Question: I am using Django Rest Framework Token authentication and if i do 'curl http://localhost:8000/api/v1/users/?format=json -H 'Authorization: Token 0a813fdcd3f8846d6fa376f2592bbc678b0b8e85'' everything works fine.
But when i try to achieve that with Postman chrome client it nothing happens. What am i doing wrong??

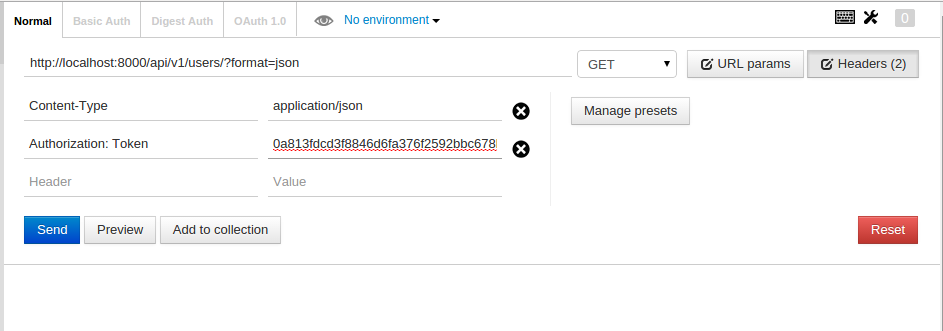
Answer: You are setting the header to 'Authorization: Token' when it really should just be 'Authorization'. The header is actually just 'Authorization', but the value is 'Token [token_string]', where '[token_string]' is the authorization token that you have obtained.